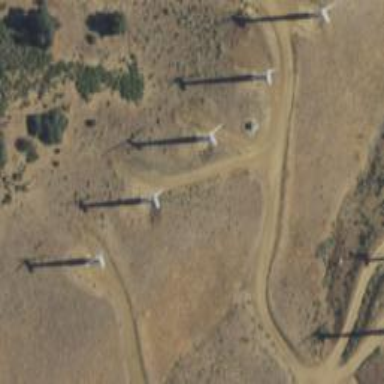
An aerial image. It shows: Wind turbine generating power.